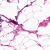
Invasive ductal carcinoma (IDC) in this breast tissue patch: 0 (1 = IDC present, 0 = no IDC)